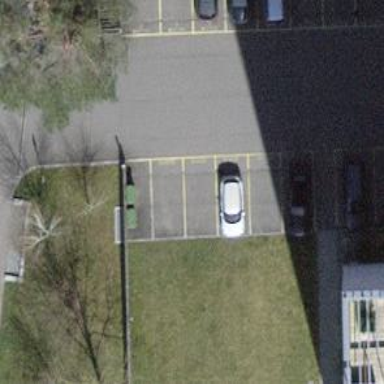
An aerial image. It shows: Parking area with surface.